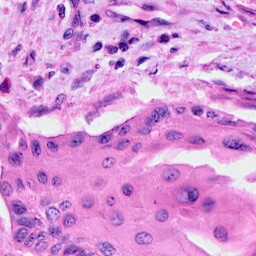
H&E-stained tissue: Cervix